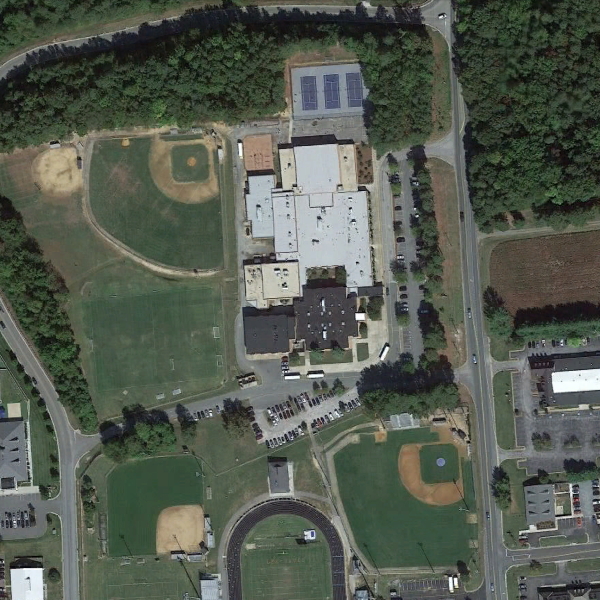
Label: School